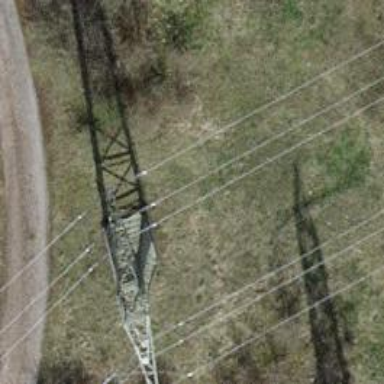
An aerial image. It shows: Power line in the image.